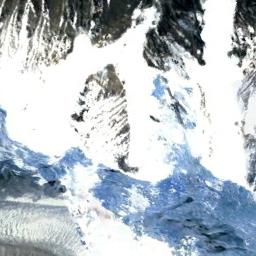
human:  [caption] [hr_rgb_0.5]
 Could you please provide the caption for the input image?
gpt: A snow-covered mountain covered in large areas .

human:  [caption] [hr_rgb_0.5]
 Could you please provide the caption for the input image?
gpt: The snow berg is consist of bare land and white snow .

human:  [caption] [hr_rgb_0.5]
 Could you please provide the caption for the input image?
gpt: There is a lot of snow on the snowberg .

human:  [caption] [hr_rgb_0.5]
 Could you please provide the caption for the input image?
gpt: The snowberg is covered with glaciers .

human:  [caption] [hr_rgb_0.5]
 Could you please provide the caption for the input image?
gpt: There are full of snow on the snowberg .